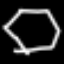
Label: octagon